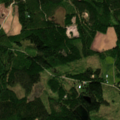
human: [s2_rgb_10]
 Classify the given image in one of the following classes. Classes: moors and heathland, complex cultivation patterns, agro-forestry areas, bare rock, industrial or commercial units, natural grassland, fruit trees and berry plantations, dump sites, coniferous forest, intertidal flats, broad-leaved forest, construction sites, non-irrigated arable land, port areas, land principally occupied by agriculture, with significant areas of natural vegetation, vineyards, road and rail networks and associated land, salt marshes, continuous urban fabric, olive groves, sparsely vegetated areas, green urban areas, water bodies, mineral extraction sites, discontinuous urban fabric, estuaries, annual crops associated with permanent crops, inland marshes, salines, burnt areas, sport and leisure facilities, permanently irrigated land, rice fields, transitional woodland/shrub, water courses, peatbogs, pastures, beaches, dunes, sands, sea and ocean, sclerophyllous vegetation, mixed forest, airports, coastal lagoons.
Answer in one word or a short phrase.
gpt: coniferous forest, mixed forest, transitional woodland/shrub